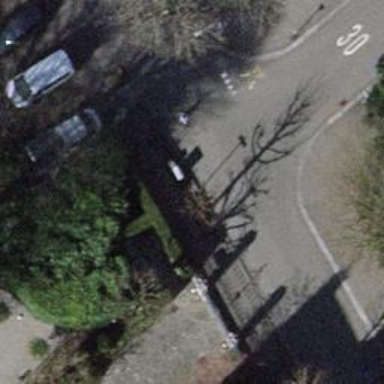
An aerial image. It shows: Kerb serving as barrier.